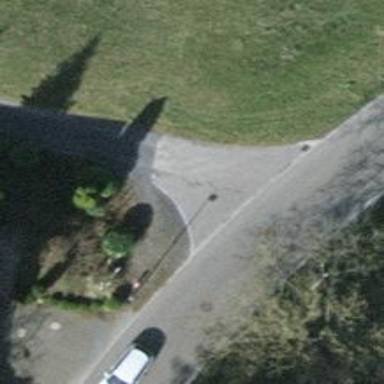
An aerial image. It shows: Footway.